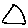
Label: triangle